Field crop: maize
Growth stage: 1
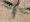
Species: atriplex